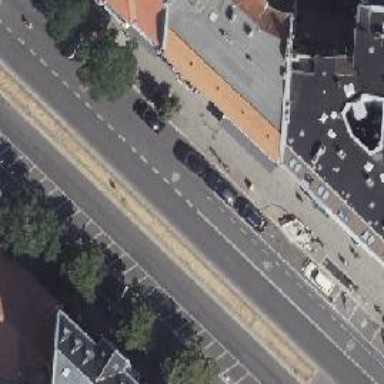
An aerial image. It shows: Secondary road with asphalt surface. It is dual carriageway with lane designated for parking on the right side. There is solid line separating the cycleway on the left and dashed line separating it on the right along with parking lane.